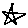
Label: star